Question: ### Intro and motivation
These articles <URL> are talking about some of the new technologies microsoft has come up with in the recent years and the fact that some of them are in maintenance mode without further improvements.
This plethora of new technologies makes it difficult to get an overview and to decide which one might fit best.
In this <URL> under you can find this Technology Comparison Chart:

This table is already very informative but it lacks a few things.
### My Question
I am looking for an overview which technologies are working under which system.
A table that relates hardware (<URL>.
'''
Operating System | Technology
Win-7 Win-8 Win-8.1 Windows RT Win-Phone-7.1 Win-Phone-8 |
-------------------------------------------------------------------------------
x x x ? ? ? | Winforms
x x x ? ? ? | Wpf
x x x ? ? ? | Silverlight
x x x ? ? ? | WinRT
- x ? ? ? ? | Winjs
- - X ? ? ? | Winjs-2.0
? ? ? ? ? ? | ?Win-Phone-Tech 7?
? ? ? ? ? ? | Windows Phone 8 SDK
----------------------------------------------------------------------------
d d d t p7 p8 | Hardware
'''
For the technologies i would like to know if they allow more classical windows apps (many applications with different windows size freely placeble on the screen) or tablet mode (only a certain set of window positions)
In the row hardware the letters stand for the following (d=classic Desktop operating system, t=tablet system for ARM cpus, p* = phone operationg sytems)
### Update some links
- <URL>
### On or Offtopic
According my understanding of <URL> my question lies within the bullet points 'software tools commonly used by programmers' and 'practical, answerable problems that are unique to the programming profession'.
I do not understand all the downvotes, compared to <URL> my question does not seem to be too much different.
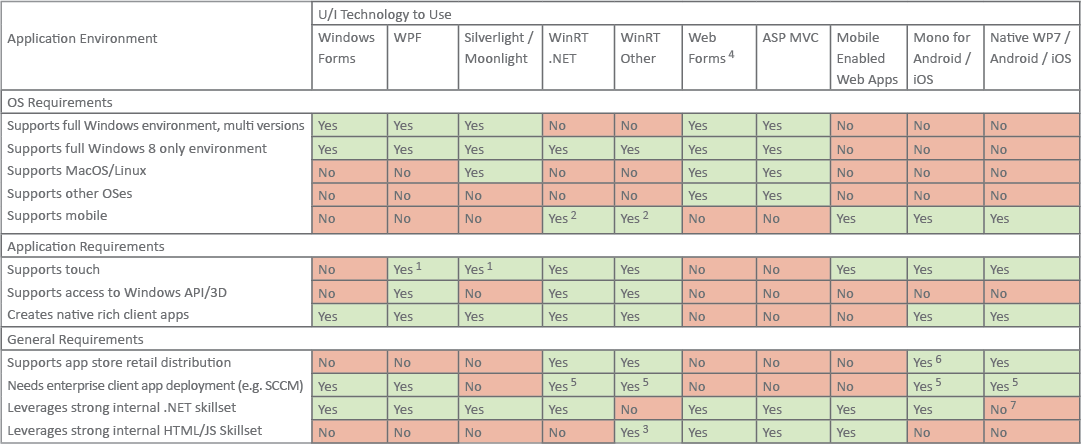
Answer: Well, I agree that this type of question is not really for SO, and, more over, I very believe that you have included things in one table that are actually should not be there as different items (for example, Win-8.1 will be free and pretty mandatory update for all Win-8 systems so I don't see any reason to bother about what will work only on Win-8.1 and not on Win-8), but anyway here is may be what you are looking for:
'''
Operating System | Technology
Win-7 Win-8 Win-8.1 Windows RT Win-Phone-7.1 Win-Phone-8 |
-------------------------------------------------------------------------------
x x x - - - | WinForms
x x x - - - | WPF
x x x - - - | Silverlight
- x x x - - | WinRT
- x x x - - | WinJS
- - x x - - | WinJS-2.0
- - - - x - | Windows Phone 7 SDK
- - - - - x | Windows Phone 8 SDK
----------------------------------------------------------------------------
d d d t p7 p8 | Hardware
'''
If you are considering what MS technology to use for all future development for desktop, tablet and mobile hardware I would suggest to forget about , since they are pretty things in the past for MS (yes, they will support them for some time, but, you know, not forever and don't expect any new features for them).
For "classic" desktop apps, when user will be able to managed apps windows in the, well, classic form - only is the reasonable way to go.
For table and mobile apps - is the future. Also you've mentioned WinJS - this is not actually a technology but rather JavaScript API to WinRT (opposite to .NET API to WinRT).
So, as a bottom line:
1. WPF/C# project - for classic desktop mode on PC (app will run on pretty much all major Windows versions);
2. Windows Store 8.1/C# project (leverage WinRT) - for all Windows RT tablets and "Metro mode" on PC with modern Windows 8.x
3. Windows Phone 8/C# project (leverage Windows Phone 8 "tech") - for modern windows phone mobiles
4. (optional) Windows Phone 7.5/C# project (leverage Windows Phone 7 "tech") - for old windows phone mobiles
5. (recommended) Portable Class Library project - to share common c# (or even xaml partionally) code base for all project above.